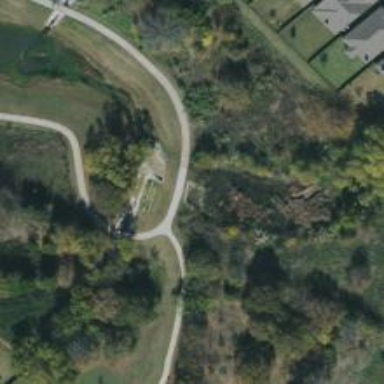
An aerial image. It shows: Path on bridge.